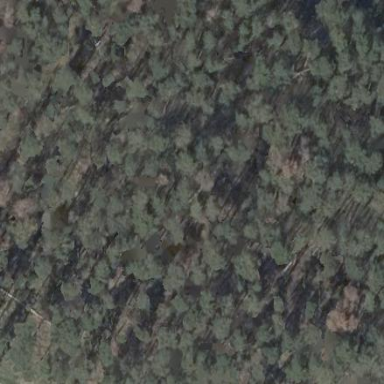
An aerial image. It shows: Evergreen needle-leaved forest.